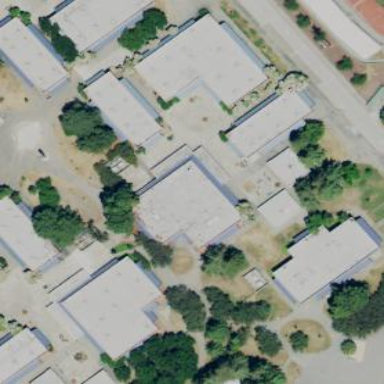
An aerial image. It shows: School building.